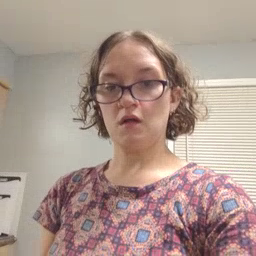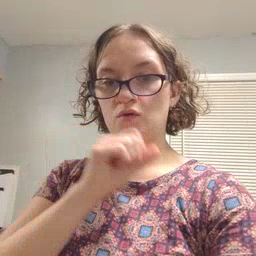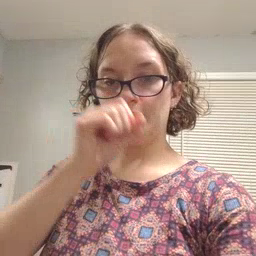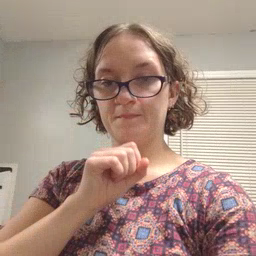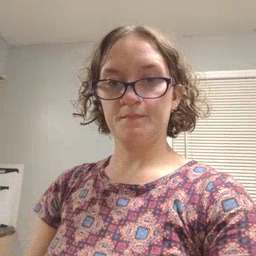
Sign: icecream